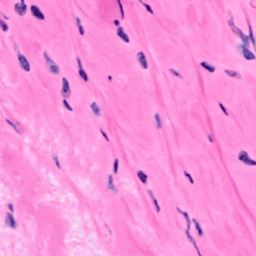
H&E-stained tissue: Breast